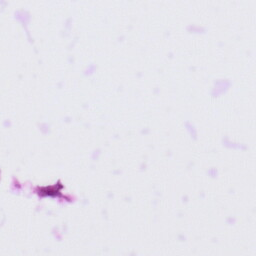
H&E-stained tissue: Tonsil